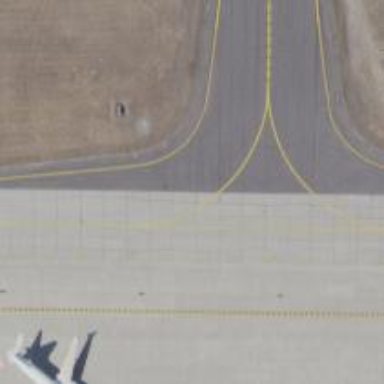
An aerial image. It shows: View of taxiway at the airport.